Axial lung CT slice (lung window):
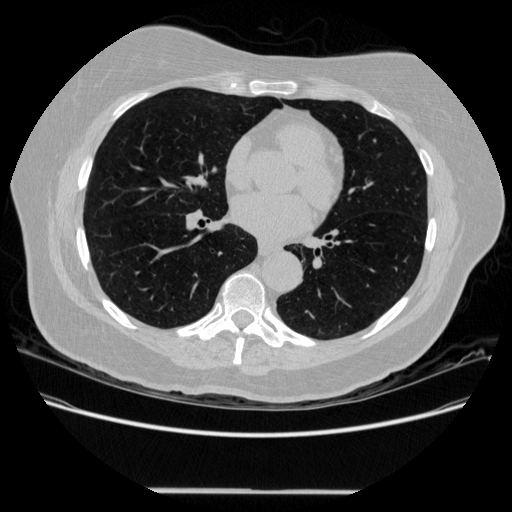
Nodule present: no